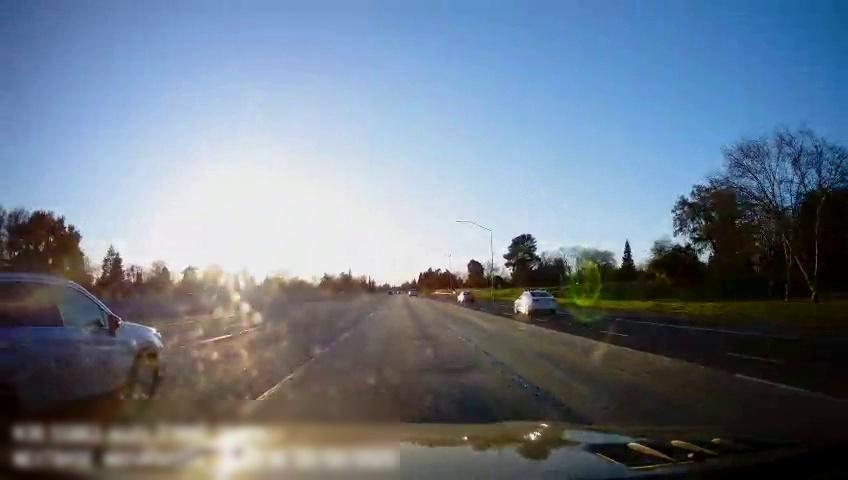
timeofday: Day
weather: Sunny
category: Drivable Space
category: Vehicles | Truck
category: Vehicles | Car
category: Vehicles | Car
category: Vehicles | SUV
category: Lanes | Alternate Lane
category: Lanes | Alternate Lane
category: Lanes | Current Lane
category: Lanes | Current Lane
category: Lanes | Alternate Lane
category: Lanes | Alternate Lane
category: Lanes | Alternate Lane